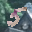
Label: 5